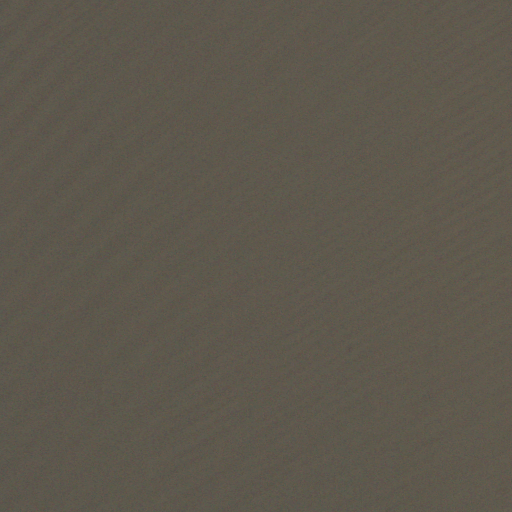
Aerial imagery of bar in New Jersey named Baker Shoal containing only open water